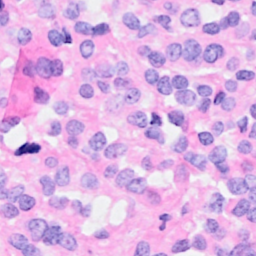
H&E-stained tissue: Breast